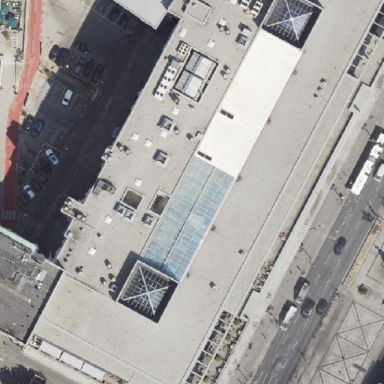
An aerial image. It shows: Department store building.